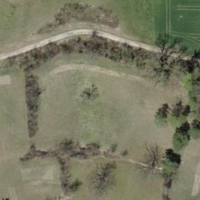
EUNIS habitat code: 52
Species observed at this site:
Pholidoptera griseoaptera
Coronella austriaca
Podarcis muralis
Emberiza citrinella
Nemobius sylvestris
Gomphocerippus rufus
Chorthippus biguttulus
Cephalanthera longifolia
Euthystira brachyptera
Phaneroptera falcata
Pseudochorthippus parallelus
Vanessa atalanta
Ophrys sphegodes
Lacerta agilis
Anguis fragilis